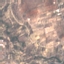
Land use / land cover: PermanentCrop